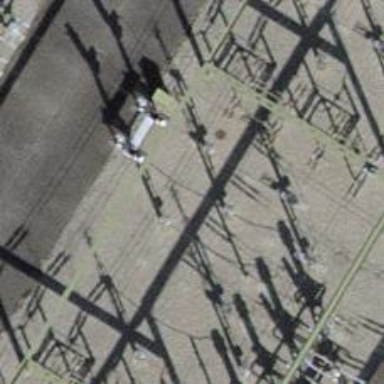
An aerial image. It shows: Power line is depicted.